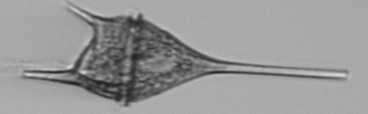
Label: Tripos_lineatus